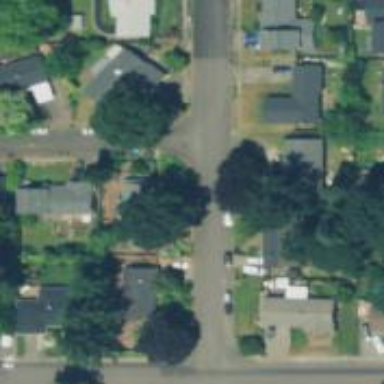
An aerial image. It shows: Residential road with asphalt surface. Sidewalk is present on the left side.